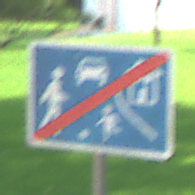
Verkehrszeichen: EndeVerkehrsberuhigterBereich
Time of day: MorningAfternoon
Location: Outdoor (Urban)
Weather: PartlyCloudy
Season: NotSpecified
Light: Natural